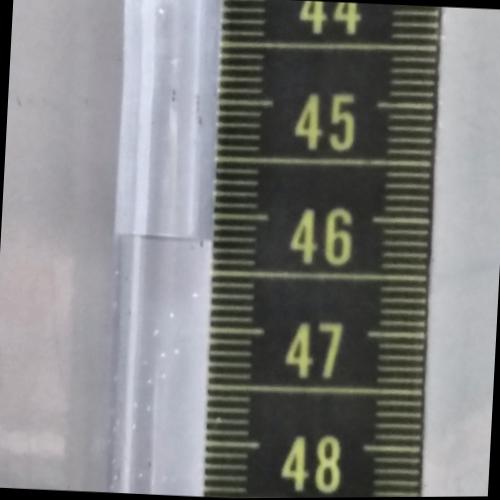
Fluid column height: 46.2 cm